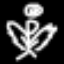
Label: angel